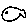
Label: fish